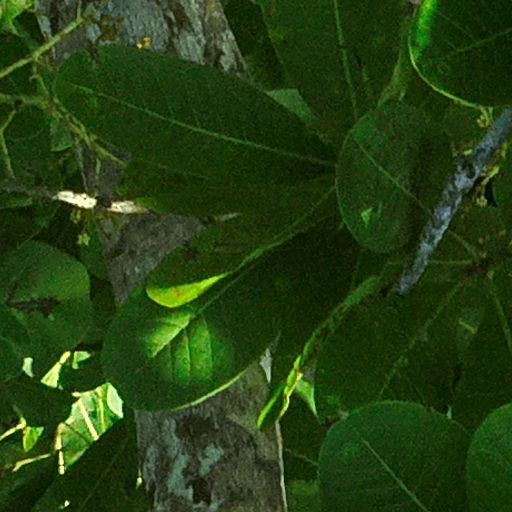
Species: Anacardium excelsum
GBIF accepted scientific name: Anacardium excelsum
Crown area (m\u00b2): 362.645